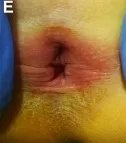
(E-H) Surgical treatment was performed on the perineal urethra.
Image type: medical_photograph (skin_photograph)